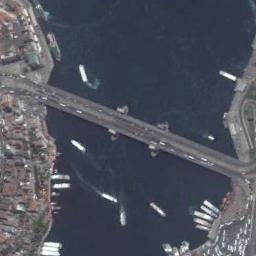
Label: bridge